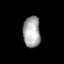
Tissue: prostate
Cell type: Epithelial cells
Senescence score: 0.3018
Nuclear area (px): 531
Mean DAPI intensity: 167.132